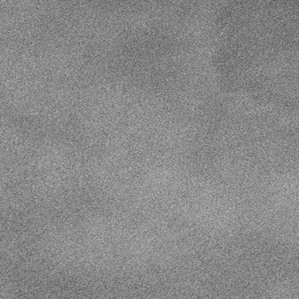
Label: frost